Field crop: maize
Growth stage: 1
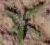
Species: atriplex